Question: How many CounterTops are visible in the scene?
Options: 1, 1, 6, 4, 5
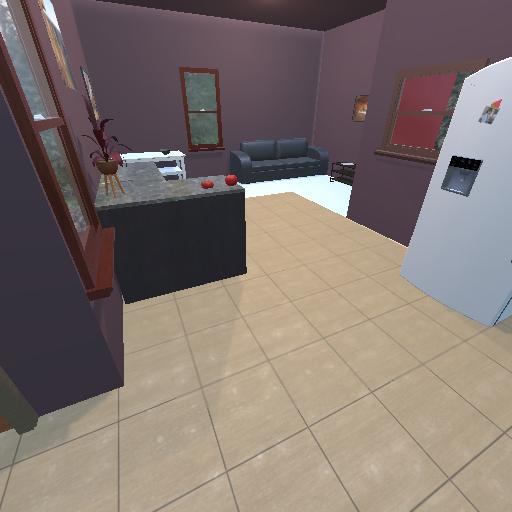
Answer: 1